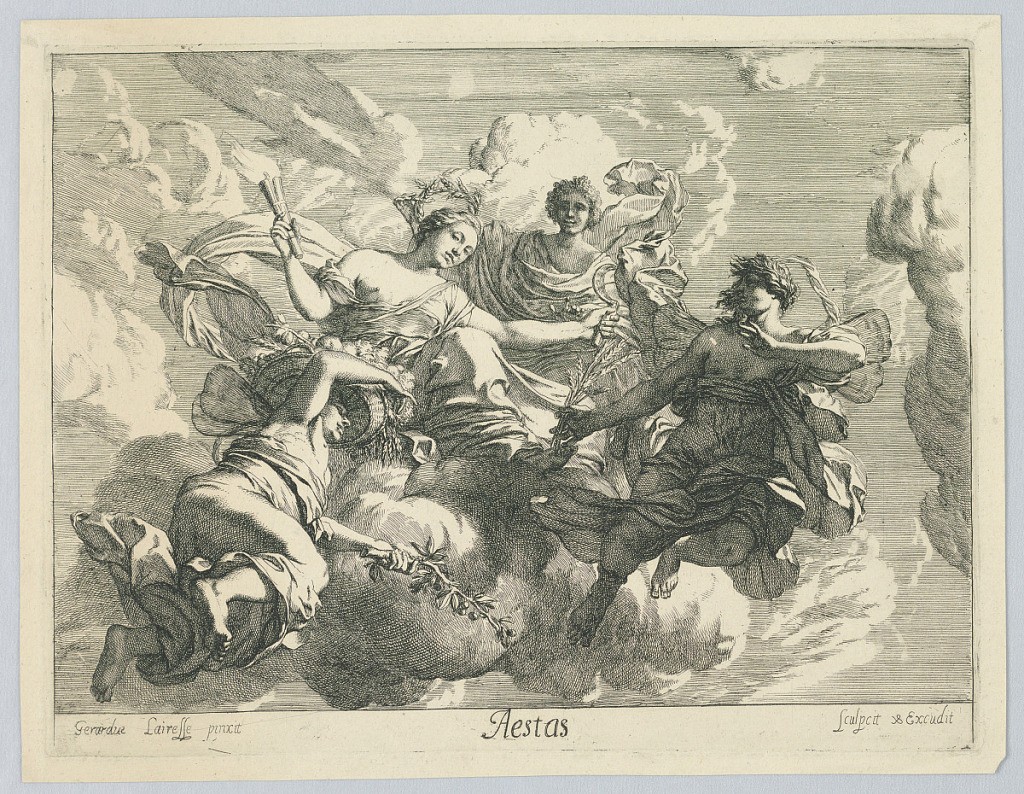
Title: Aestas (Summer)
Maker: Gérard de Lairesse, Dutch, 1641–1711
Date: ca. 1680
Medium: Etching on paper
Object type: Print
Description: Summer seated on a cloud, with 3 attendants, one with a basket of fruit, another, a crown of grain. Summer extends a syckle. Title & artist's name below.